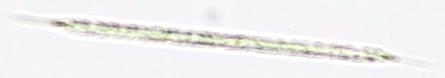
Label: Rhizosolenia